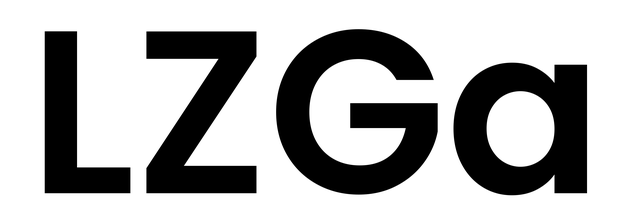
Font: Poppins-SemiBold